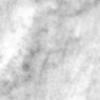
Label: no_change